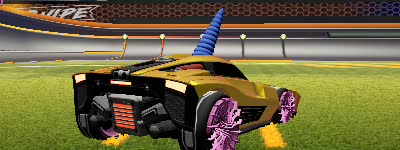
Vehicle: breakout